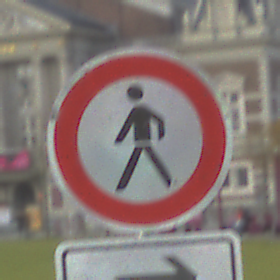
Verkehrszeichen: VerbotFussgaenger
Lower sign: RichtungsangabeDurchPfeile5
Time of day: MorningAfternoon
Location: Outdoor (Suburban)
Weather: PartlyCloudy
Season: NotSpecified
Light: Natural